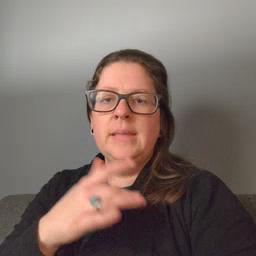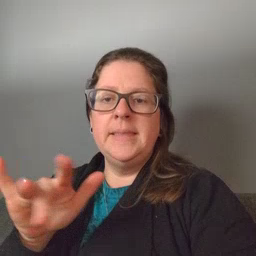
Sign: empty